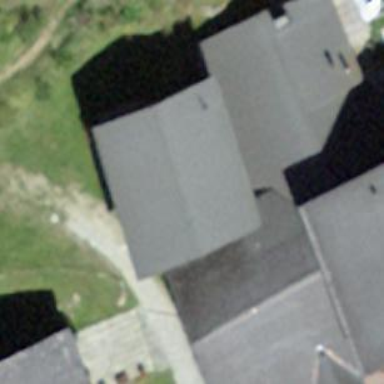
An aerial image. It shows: Section of hotel building.